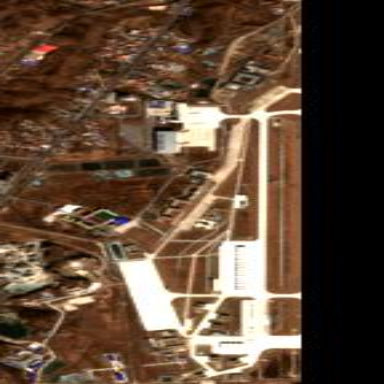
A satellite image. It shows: International aerodrome airport.